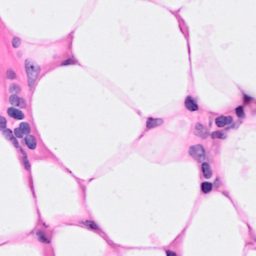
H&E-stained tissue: Breast